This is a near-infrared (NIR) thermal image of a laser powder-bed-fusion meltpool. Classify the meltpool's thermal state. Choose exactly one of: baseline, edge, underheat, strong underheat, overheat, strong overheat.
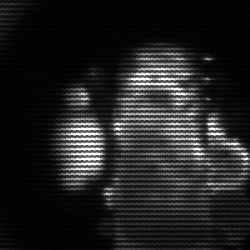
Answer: strong underheat